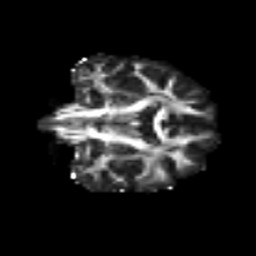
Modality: FA
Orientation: coronal
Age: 40
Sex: female
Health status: ill
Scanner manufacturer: siemens
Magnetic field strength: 3 T
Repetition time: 8.7 s
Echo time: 0.11 s